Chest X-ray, AP view. Patient: 57 years old, sex F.
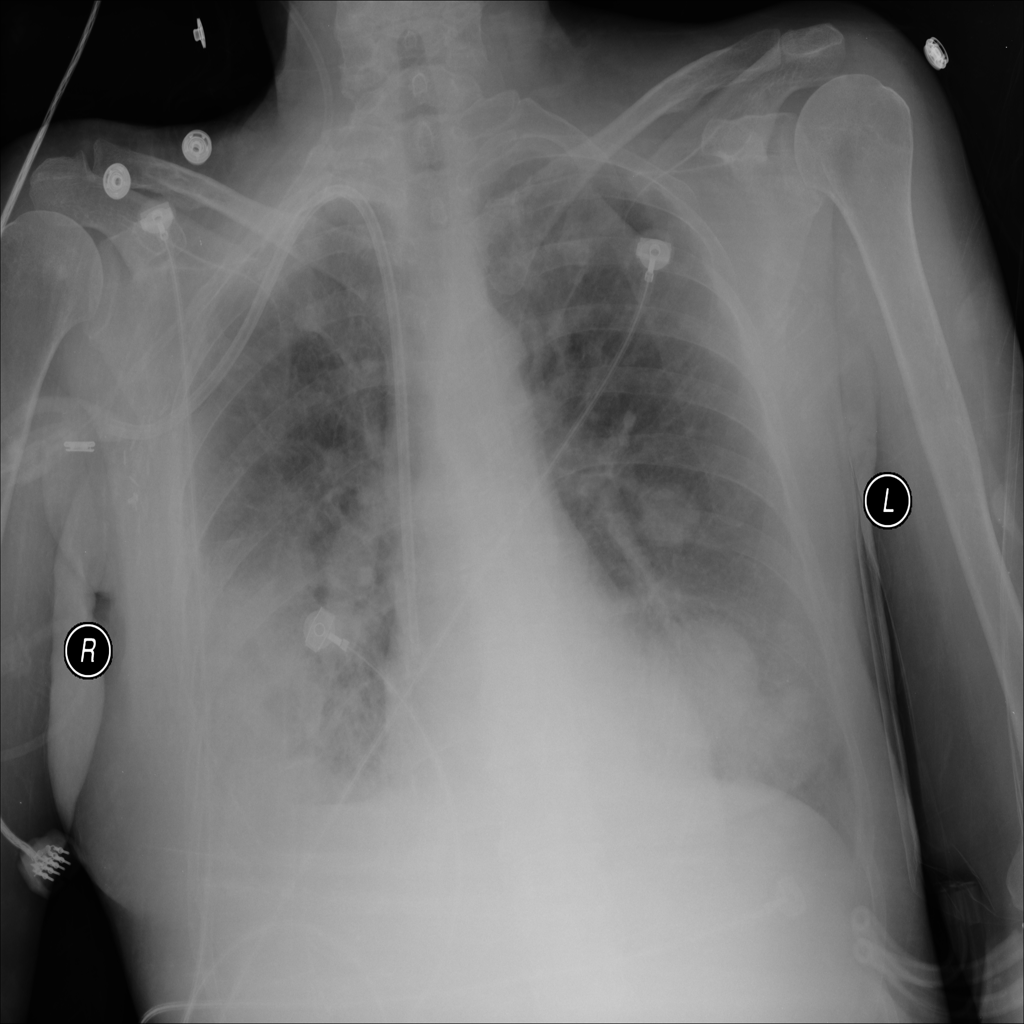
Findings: Edema, Infiltration, Mass